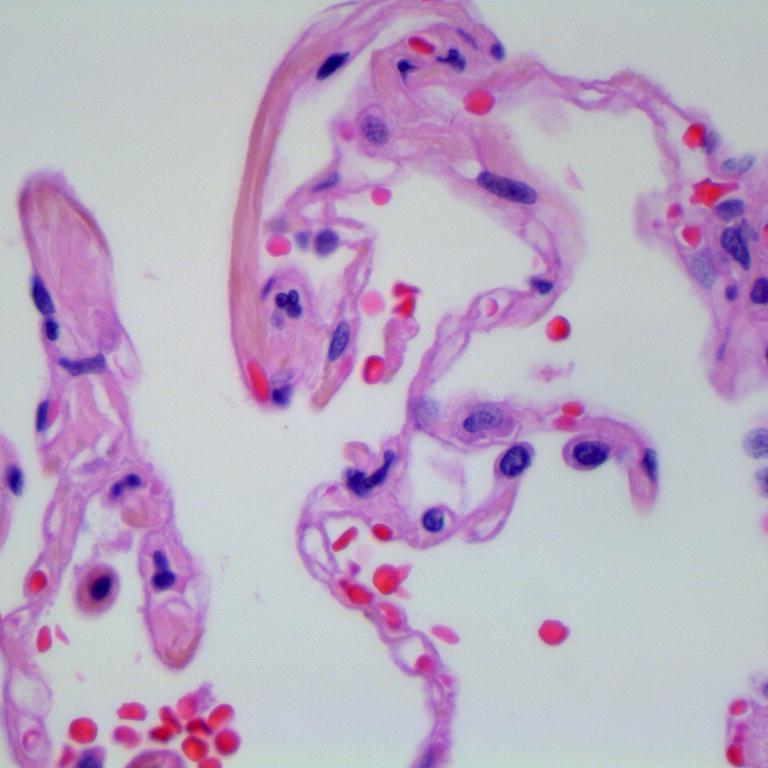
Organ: lung
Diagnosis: benign